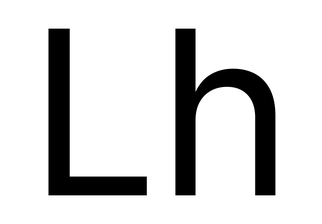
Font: Inter_Regular